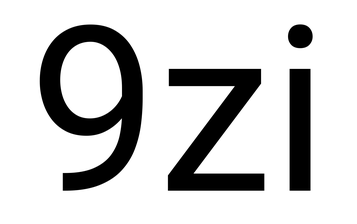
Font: Roboto_Regular